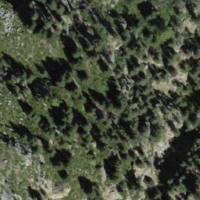
EUNIS habitat code: 31
Species observed at this site:
Sempervivum montanum